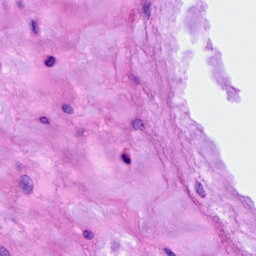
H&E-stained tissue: Breast